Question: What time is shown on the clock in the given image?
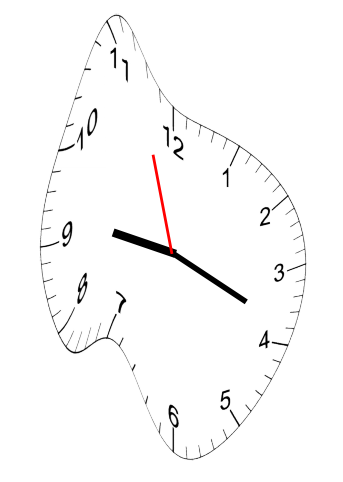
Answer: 09:18:57